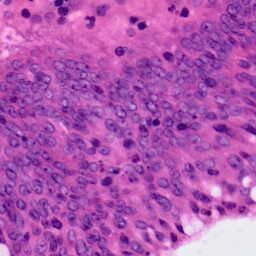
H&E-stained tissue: Colon